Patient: sex M, age 61
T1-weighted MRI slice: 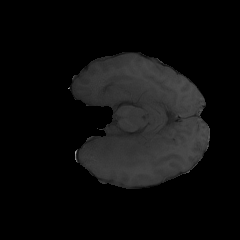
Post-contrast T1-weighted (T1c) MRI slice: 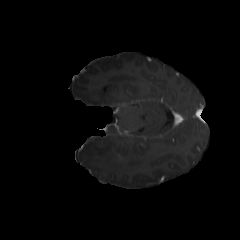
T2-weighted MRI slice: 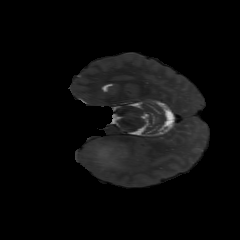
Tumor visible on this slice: yes
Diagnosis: Glioblastoma, IDH-wildtype
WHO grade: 4